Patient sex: F
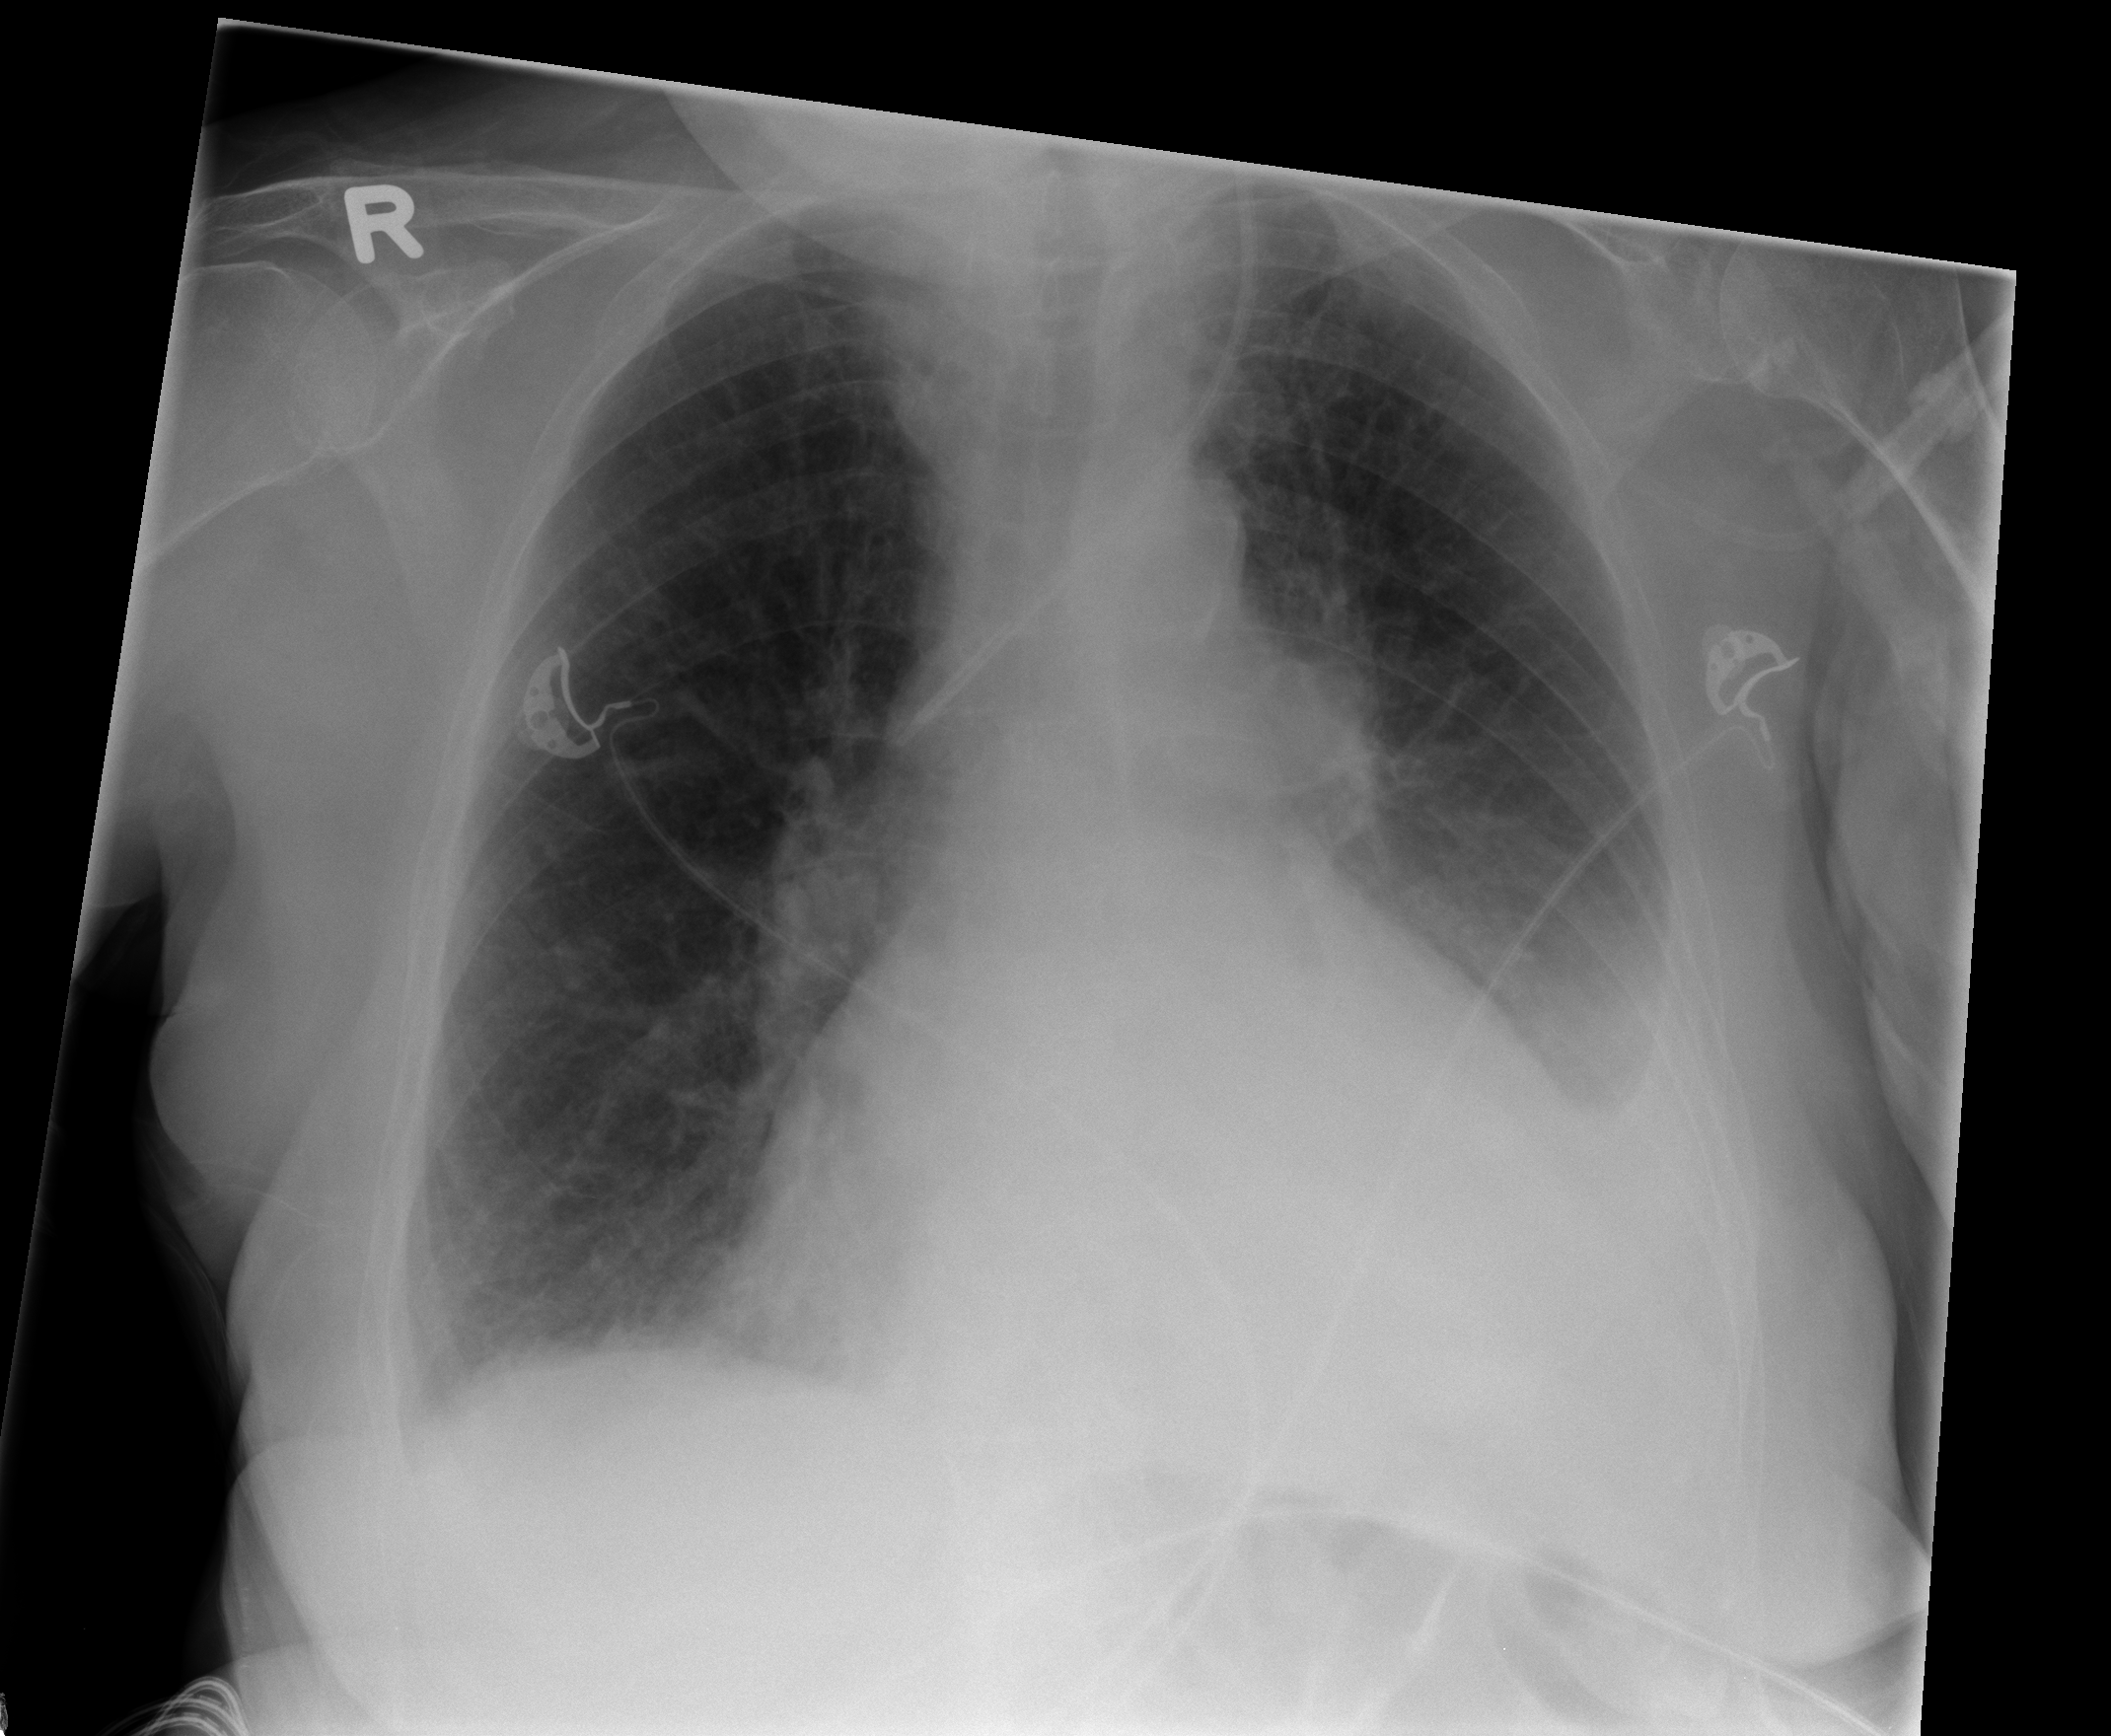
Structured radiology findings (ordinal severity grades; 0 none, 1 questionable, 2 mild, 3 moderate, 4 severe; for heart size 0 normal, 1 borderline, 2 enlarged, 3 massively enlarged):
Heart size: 2
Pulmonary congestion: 1
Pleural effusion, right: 1
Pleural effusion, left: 2
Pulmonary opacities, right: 2
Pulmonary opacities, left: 0
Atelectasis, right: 1
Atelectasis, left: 2